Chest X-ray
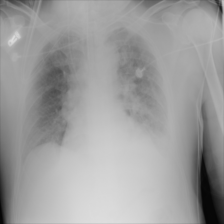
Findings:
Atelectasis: negative
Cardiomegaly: negative
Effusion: positive
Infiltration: negative
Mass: negative
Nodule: negative
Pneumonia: negative
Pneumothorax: negative
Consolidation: negative
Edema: negative
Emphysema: negative
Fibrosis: negative
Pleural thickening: negative
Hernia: negative